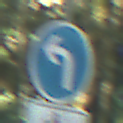
Verkehrszeichen: VorgeschriebeneFahrtrichtungLinks
Zusatzzeichen unten: EinspurigeFahrzeugeFrei3
Umgebung: Outdoor, Nature
Tageszeit: Midday
Wetter: Clear
Licht: Natural
Jahreszeit: NotSpecified
Kontrast: LowContrast